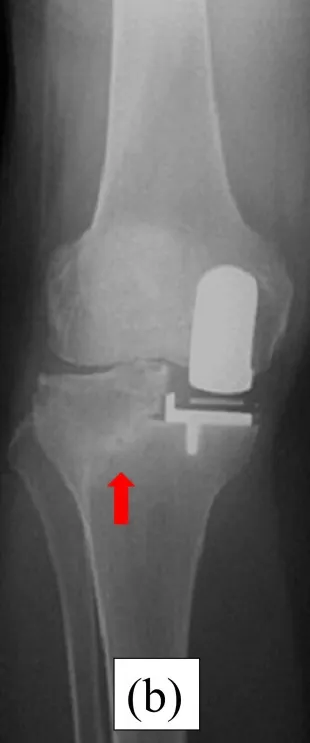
Magnetic resonance imaging (MRI) and radiography at five weeks postoperatively. . (b) The red arrow of radiography shows the same fracture line as MRI.
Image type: radiology (x_ray)